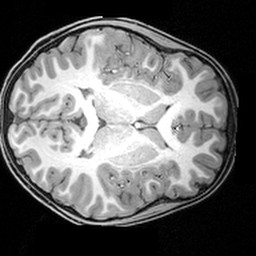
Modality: T1w
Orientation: axial
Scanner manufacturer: siemens
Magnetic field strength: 3 T
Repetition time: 1.9 s
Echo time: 0.00397 s